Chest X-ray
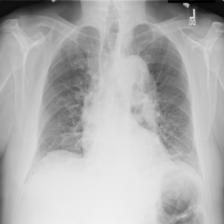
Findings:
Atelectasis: positive
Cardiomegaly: negative
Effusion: positive
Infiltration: negative
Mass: negative
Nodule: negative
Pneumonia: negative
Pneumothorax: negative
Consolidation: negative
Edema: negative
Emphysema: negative
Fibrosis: negative
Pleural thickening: negative
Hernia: negative